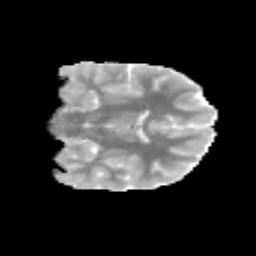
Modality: MD
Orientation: coronal
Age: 14
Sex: female
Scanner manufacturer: siemens
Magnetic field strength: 3 T
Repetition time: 3.8 s
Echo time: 0.07 s